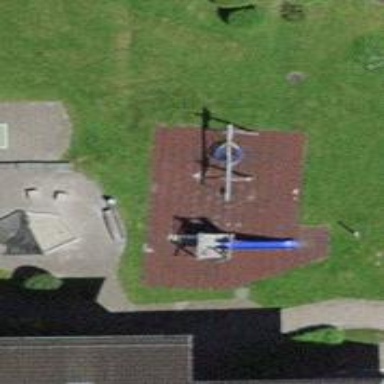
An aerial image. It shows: Playground area for leisure activities on the land.